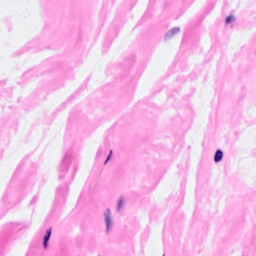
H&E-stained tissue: Breast